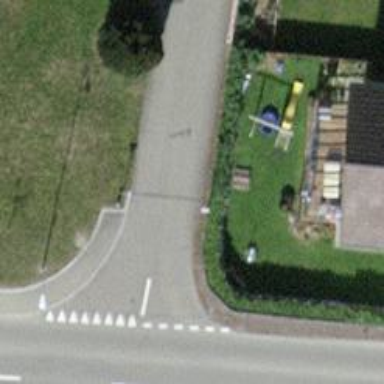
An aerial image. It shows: Hedge acting as barrier.